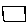
Label: square